Aerial crown-view tile of a tropical tree (Barro Colorado Island, Panama), acquired 20250512:
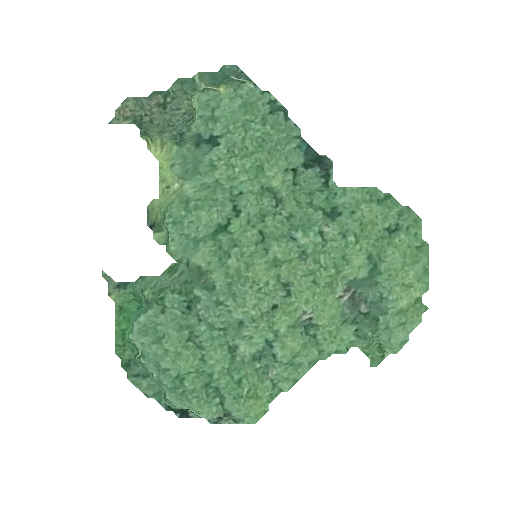
Species: Jacaranda copaia
GBIF accepted scientific name: Jacaranda copaia
Crown area: 106.805 m²